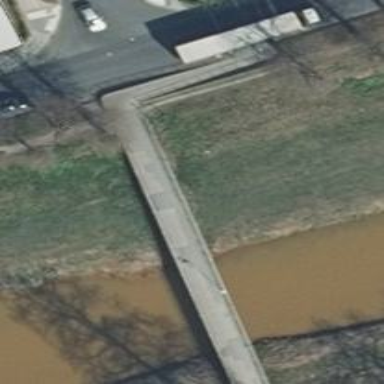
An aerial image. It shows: Paved path on bridge.